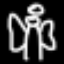
Label: angel